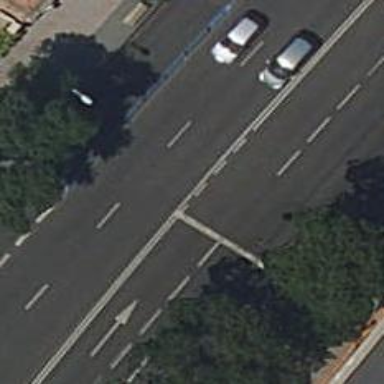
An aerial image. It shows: Road with traffic signals.